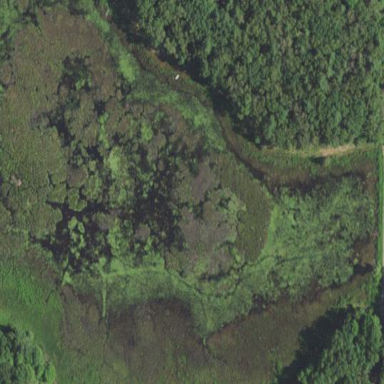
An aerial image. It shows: Marsh wetland.